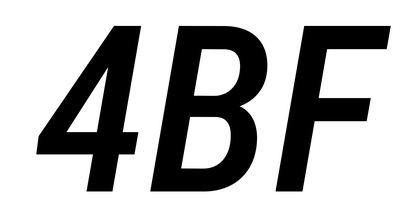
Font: Roboto-Italic_Condensed_Medium_Italic